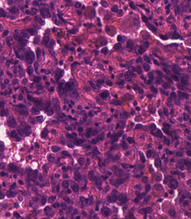
Tumor epithelial tissue: yes
Tumor-associated stroma tissue: no
Normal tissue: no